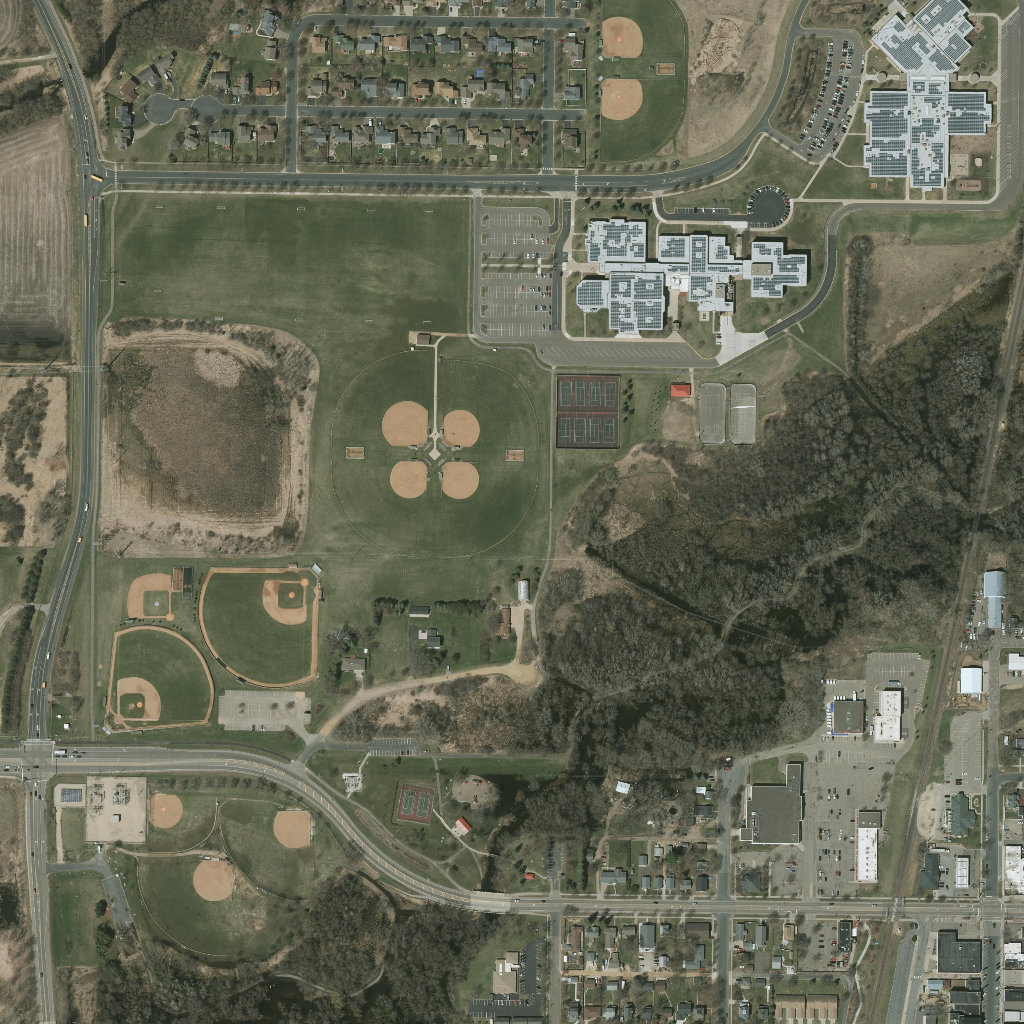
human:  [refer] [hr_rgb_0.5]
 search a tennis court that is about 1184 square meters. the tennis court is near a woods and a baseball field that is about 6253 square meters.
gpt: <box>[[38, 76, 42, 80, 0]]</box>

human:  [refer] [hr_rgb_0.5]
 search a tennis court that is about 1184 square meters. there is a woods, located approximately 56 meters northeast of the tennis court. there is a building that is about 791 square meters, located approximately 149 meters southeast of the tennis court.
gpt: <box>[[38, 76, 42, 80, 0]]</box>

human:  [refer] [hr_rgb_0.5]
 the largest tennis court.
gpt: <box>[[54, 36, 60, 43, 0]]</box>

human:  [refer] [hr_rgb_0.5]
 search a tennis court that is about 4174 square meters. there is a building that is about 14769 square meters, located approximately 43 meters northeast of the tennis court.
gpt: <box>[[54, 36, 60, 43, 0]]</box>